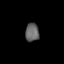
Tissue: lung
Cell type: Epithelial cells
Senescence score: 0.2155
Nuclear area (px): 250
Mean DAPI intensity: 98.768